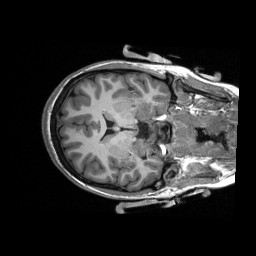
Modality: T1w
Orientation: axial